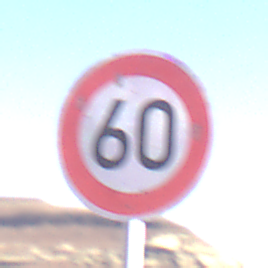
Verkehrszeichen: Geschwindigkeit60
Umgebung: Outdoor, Nature
Tageszeit: Midday
Wetter: Clear
Licht: Natural
Jahreszeit: NotSpecified
Kontrast: HighContrast